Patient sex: M
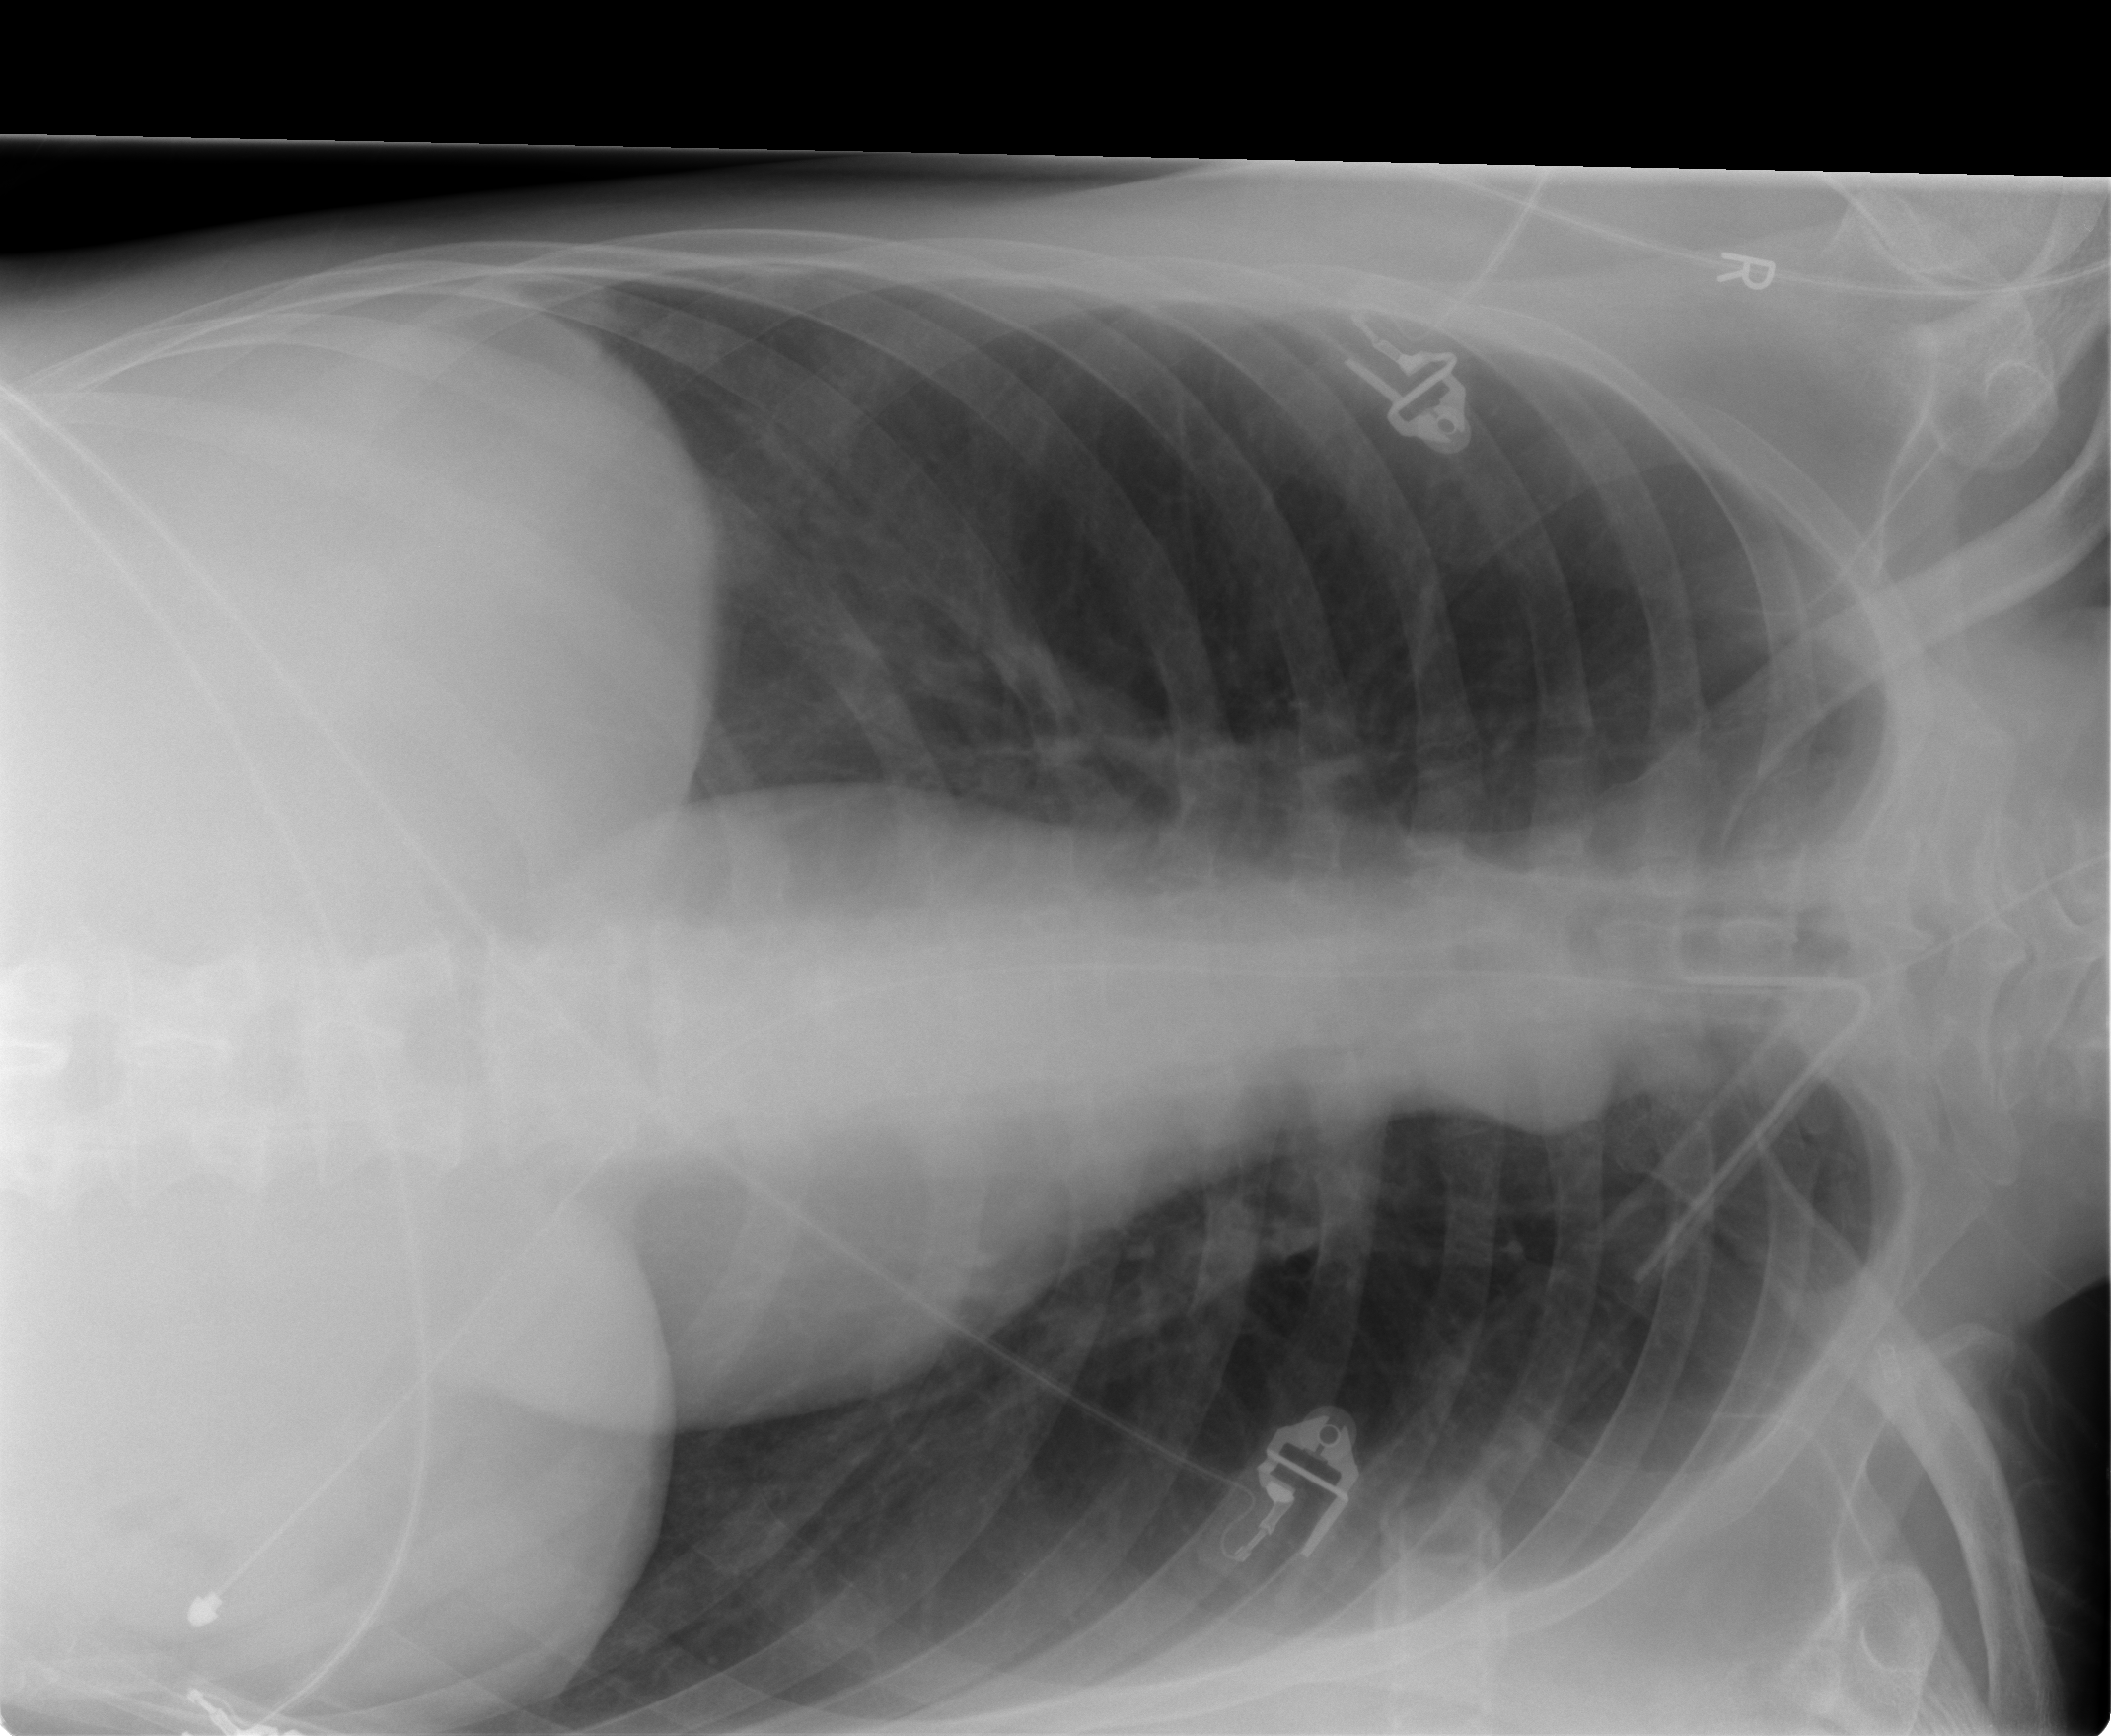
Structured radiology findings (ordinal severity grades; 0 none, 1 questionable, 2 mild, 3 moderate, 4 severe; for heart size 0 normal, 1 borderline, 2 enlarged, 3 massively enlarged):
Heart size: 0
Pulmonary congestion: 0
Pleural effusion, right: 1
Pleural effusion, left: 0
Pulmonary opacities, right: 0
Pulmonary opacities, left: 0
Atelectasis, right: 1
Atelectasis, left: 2